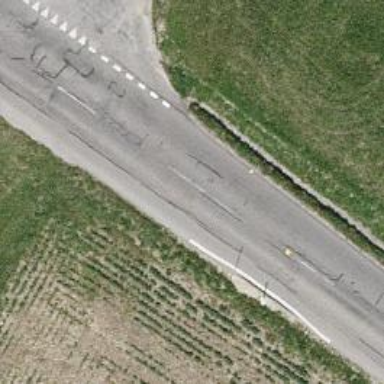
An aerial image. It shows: Bus stop along the road.